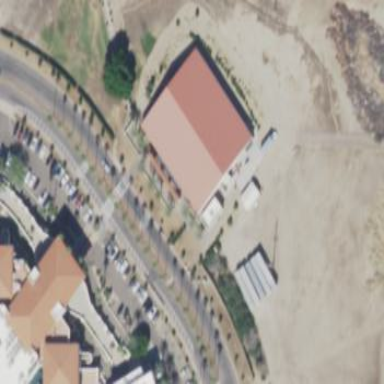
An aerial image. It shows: Event venue building.